Interaction volume radius: 5 \u00c5
Interaction volume height: 25 \u00c5
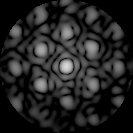
Disorder parameter: 0.4136